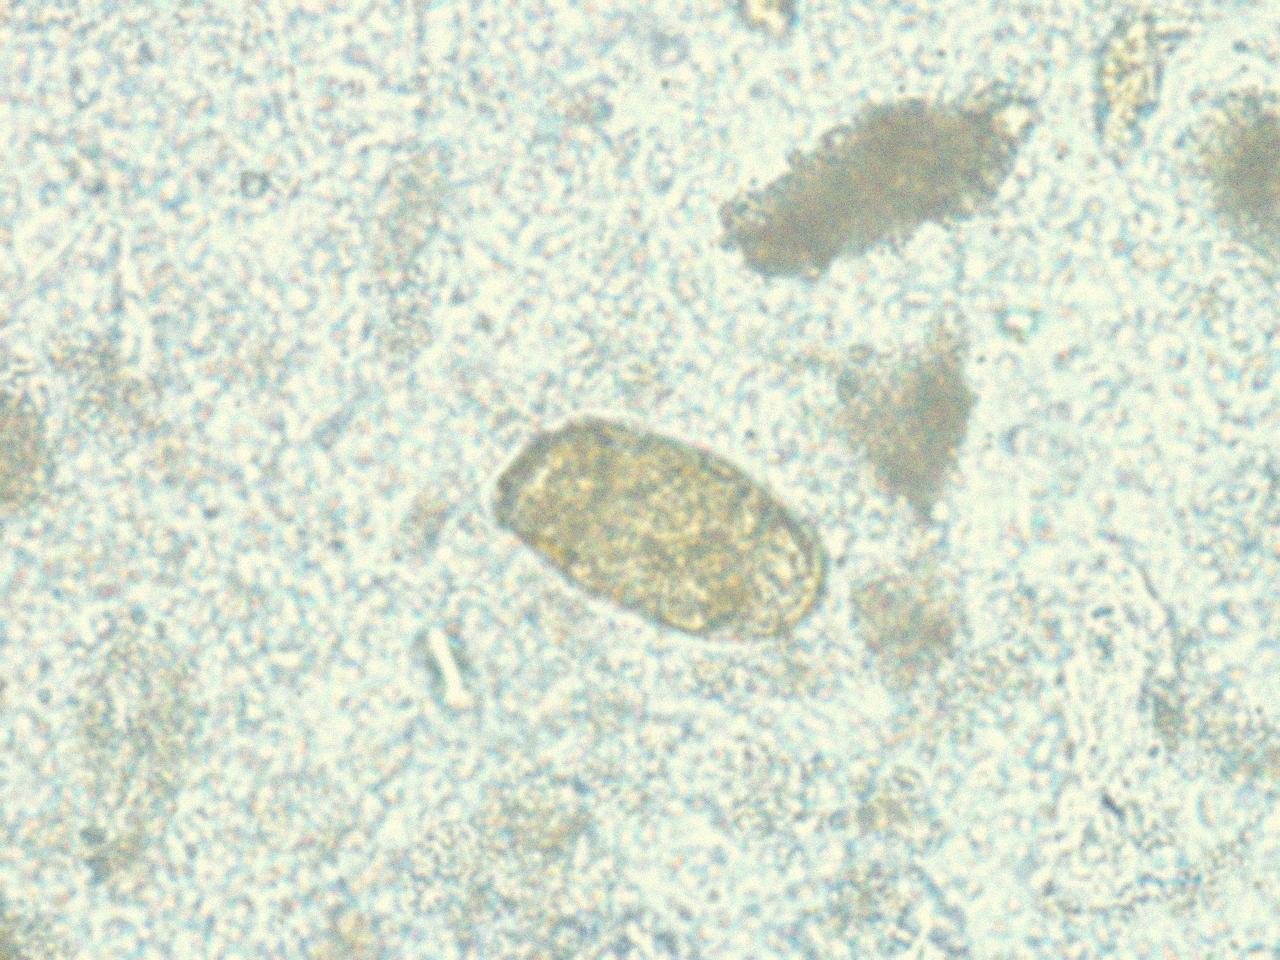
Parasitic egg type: Paragonimus spp